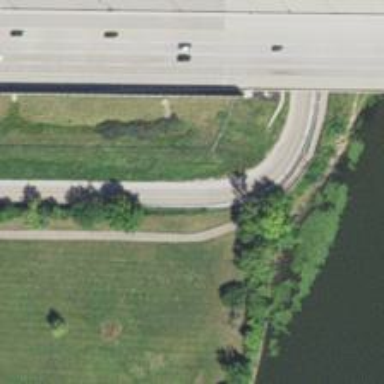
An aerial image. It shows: Cycleway.